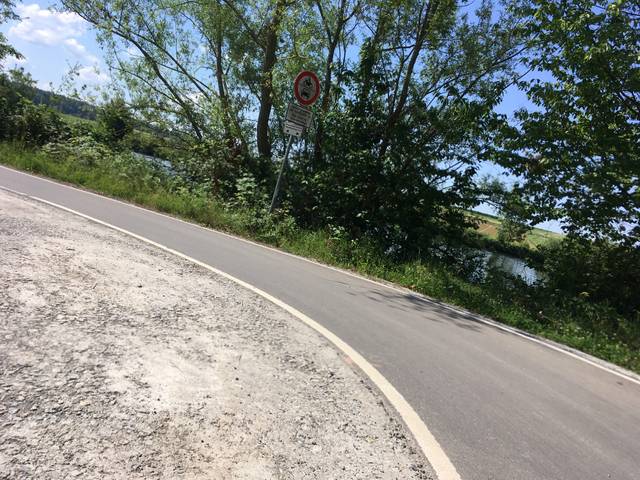
Region: Germany
Coordinates: 49.092, 9.17